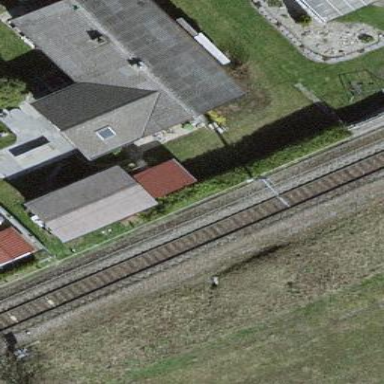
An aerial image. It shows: Simple and straightforward house.